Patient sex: F
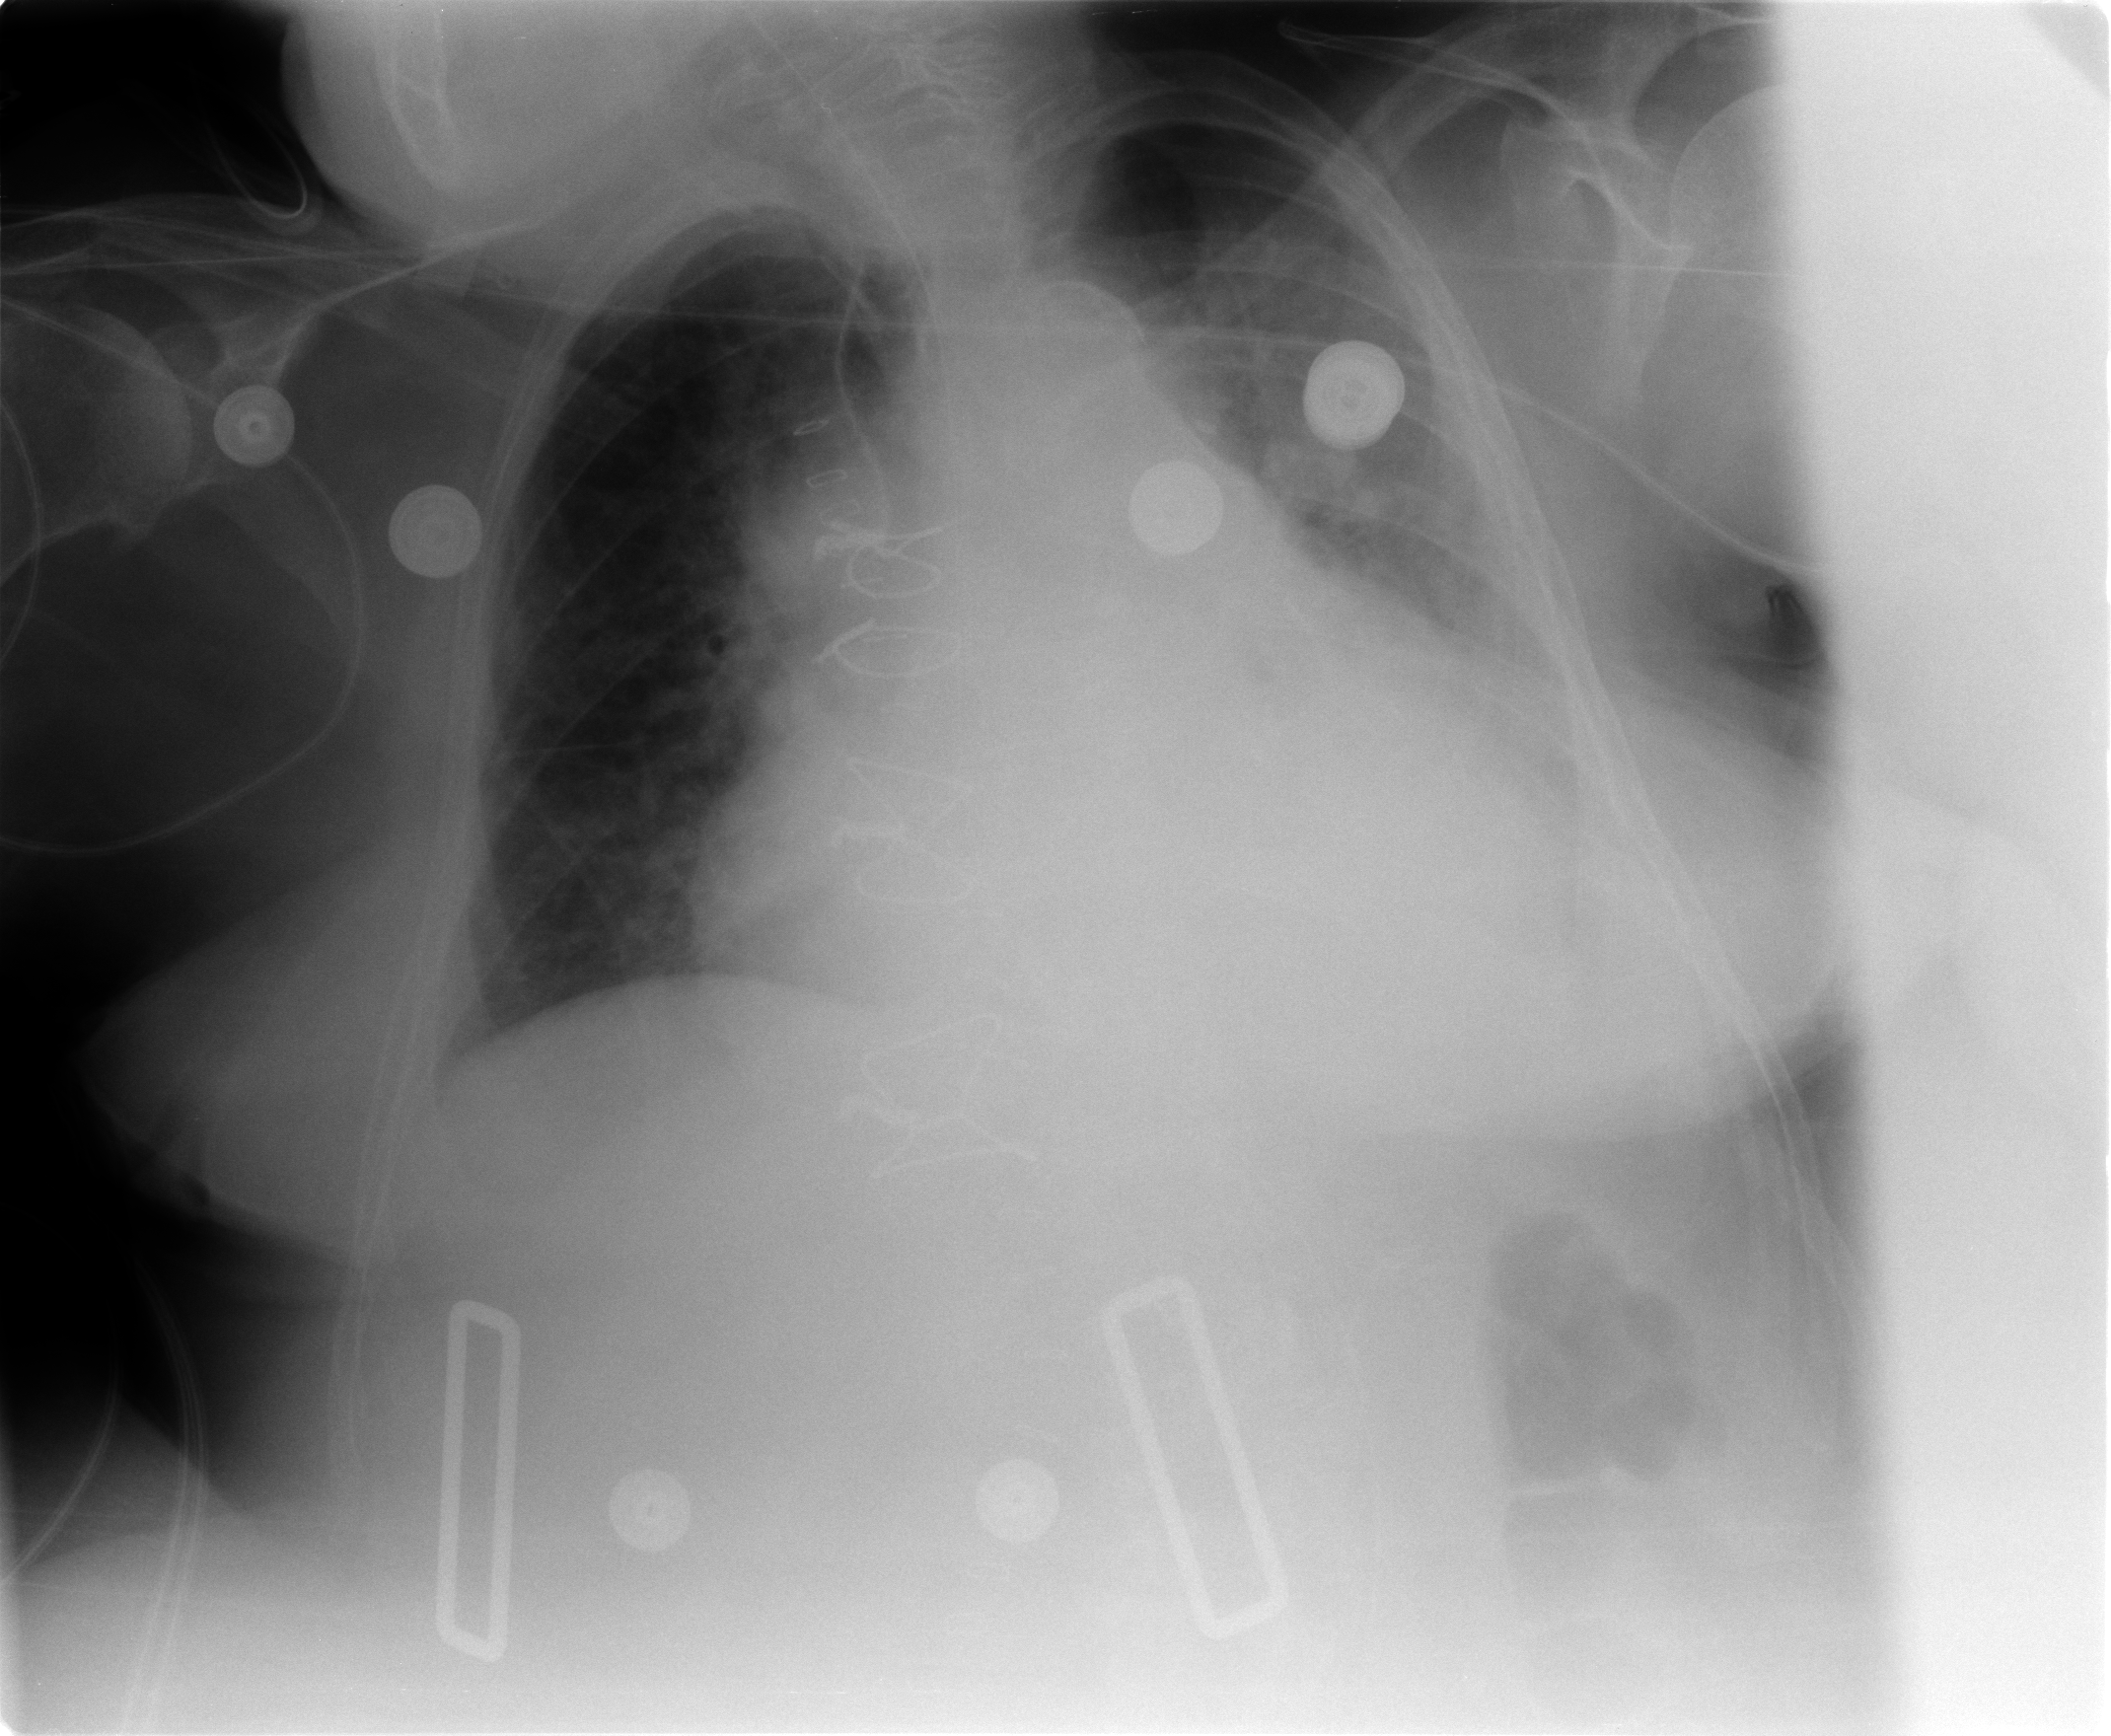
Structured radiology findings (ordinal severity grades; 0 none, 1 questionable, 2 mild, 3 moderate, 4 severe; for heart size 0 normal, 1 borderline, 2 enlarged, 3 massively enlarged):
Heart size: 2
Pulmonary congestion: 2
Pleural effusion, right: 1
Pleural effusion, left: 2
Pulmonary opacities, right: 0
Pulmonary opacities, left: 0
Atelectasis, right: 2
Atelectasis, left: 2